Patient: sex F, age 56
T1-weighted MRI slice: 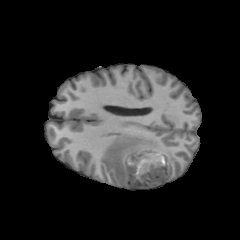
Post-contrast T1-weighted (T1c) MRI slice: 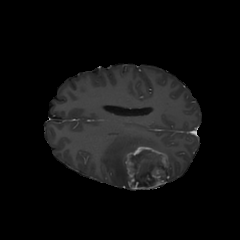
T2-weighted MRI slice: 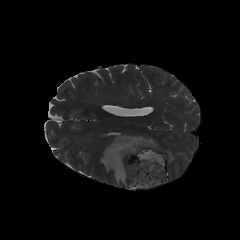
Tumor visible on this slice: yes
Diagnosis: Glioblastoma, IDH-wildtype
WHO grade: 4